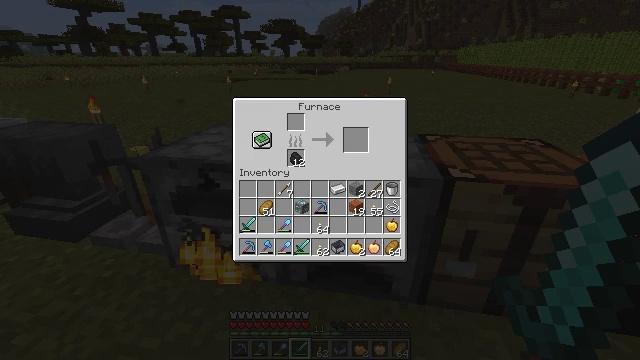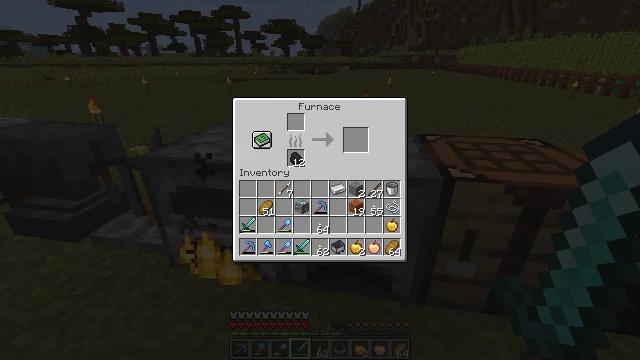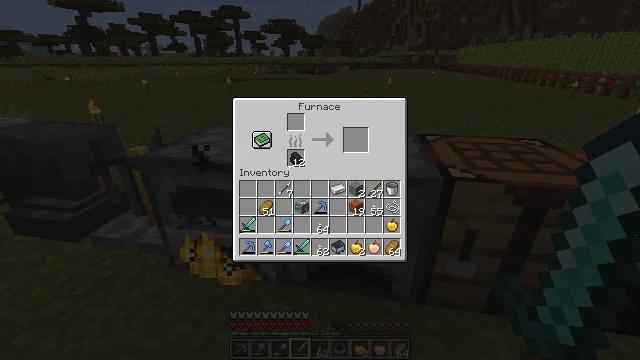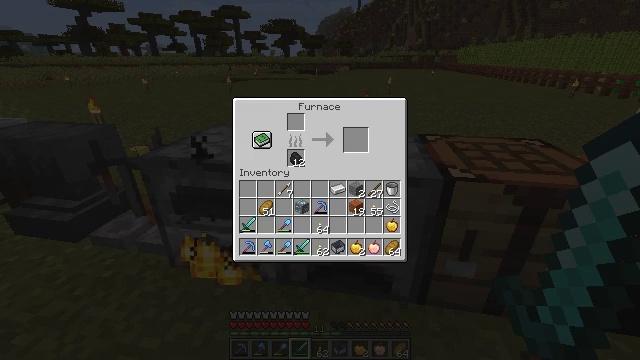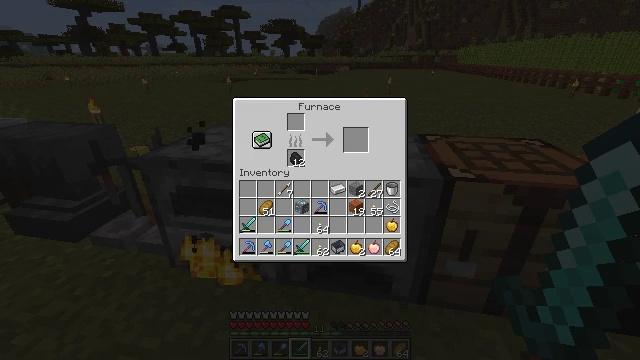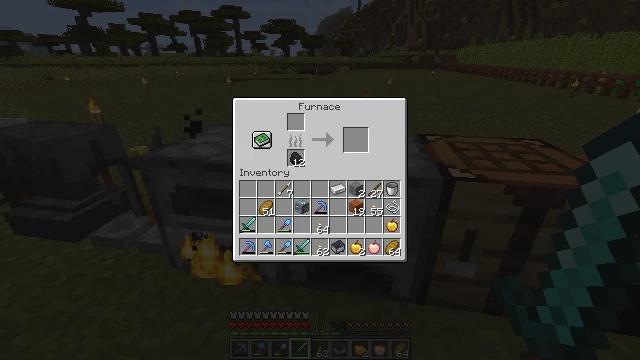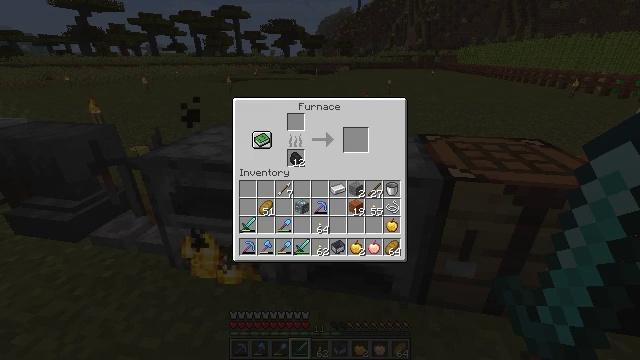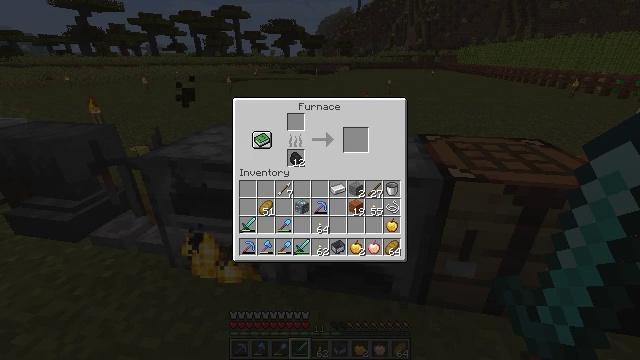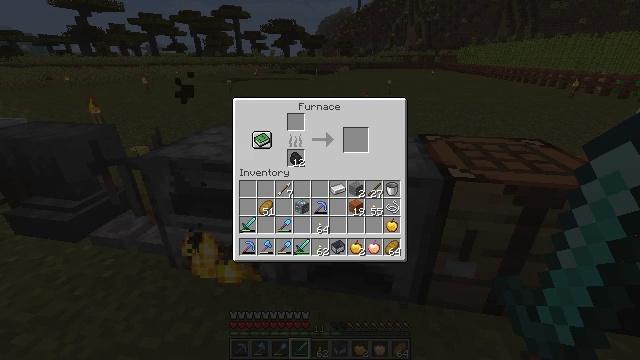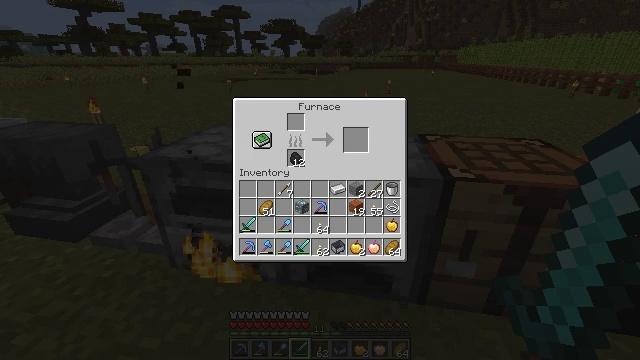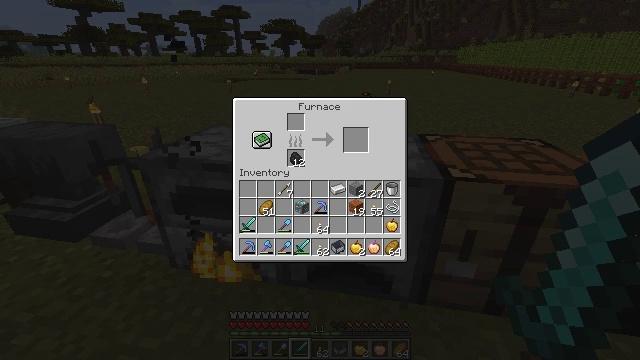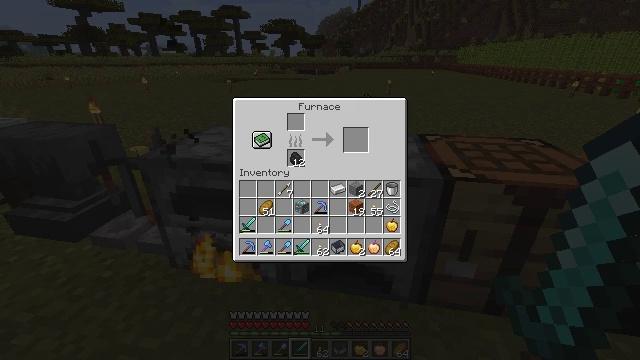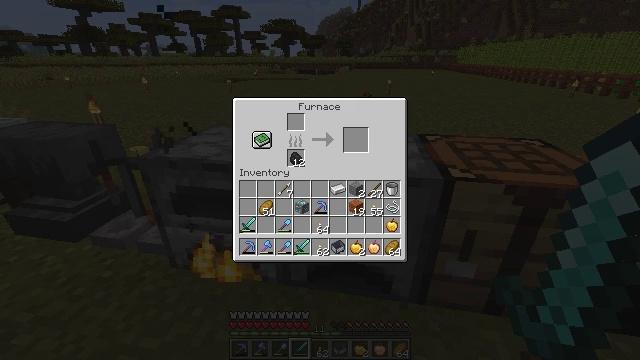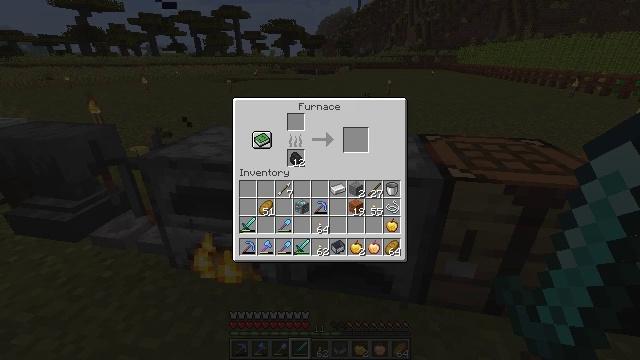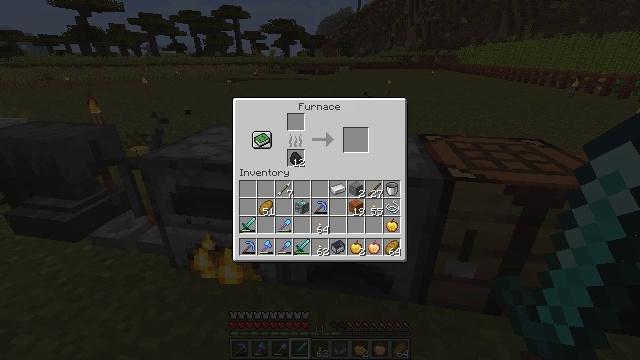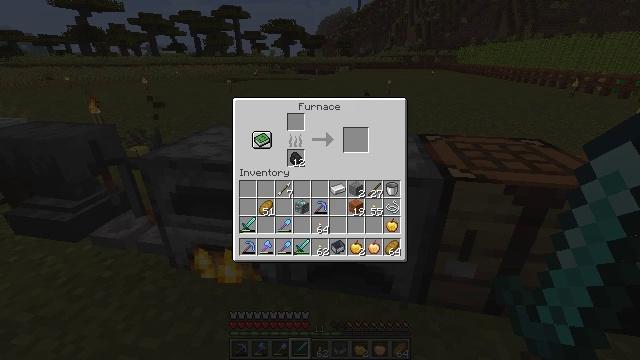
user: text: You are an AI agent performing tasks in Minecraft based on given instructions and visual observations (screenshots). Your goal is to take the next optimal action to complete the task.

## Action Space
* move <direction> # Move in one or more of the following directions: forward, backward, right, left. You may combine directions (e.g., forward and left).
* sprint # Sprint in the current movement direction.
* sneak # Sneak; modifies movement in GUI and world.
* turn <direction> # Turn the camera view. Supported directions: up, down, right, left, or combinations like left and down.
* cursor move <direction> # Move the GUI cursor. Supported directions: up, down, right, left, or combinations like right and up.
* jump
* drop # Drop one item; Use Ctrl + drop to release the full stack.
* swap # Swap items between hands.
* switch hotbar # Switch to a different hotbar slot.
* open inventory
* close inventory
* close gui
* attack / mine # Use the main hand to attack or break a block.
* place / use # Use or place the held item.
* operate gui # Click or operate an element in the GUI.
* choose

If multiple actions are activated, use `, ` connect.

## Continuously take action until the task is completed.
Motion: motion action
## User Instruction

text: Combine materials in the crafting table to form a diamond.
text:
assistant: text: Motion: no_op
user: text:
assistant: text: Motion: no_op
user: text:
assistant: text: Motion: no_op
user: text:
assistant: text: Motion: no_op
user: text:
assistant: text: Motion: no_op
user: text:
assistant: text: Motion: no_op
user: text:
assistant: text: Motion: no_op
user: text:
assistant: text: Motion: no_op
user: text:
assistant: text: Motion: no_op
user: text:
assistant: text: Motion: no_op
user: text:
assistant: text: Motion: no_op
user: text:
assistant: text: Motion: no_op
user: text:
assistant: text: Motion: no_op
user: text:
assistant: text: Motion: no_op
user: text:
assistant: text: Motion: no_op
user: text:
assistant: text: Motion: no_op
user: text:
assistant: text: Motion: no_op
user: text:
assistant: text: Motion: no_op
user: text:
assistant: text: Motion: no_op
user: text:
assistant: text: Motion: no_op
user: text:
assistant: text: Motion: no_op
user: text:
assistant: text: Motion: no_op
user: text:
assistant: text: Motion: no_op
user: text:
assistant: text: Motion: no_op
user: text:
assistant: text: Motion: no_op
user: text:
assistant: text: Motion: no_op
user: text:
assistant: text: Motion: no_op
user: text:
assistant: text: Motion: no_op
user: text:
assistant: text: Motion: no_op
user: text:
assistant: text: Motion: no_op